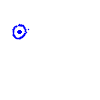
Particle: proton